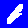
Digit: 1